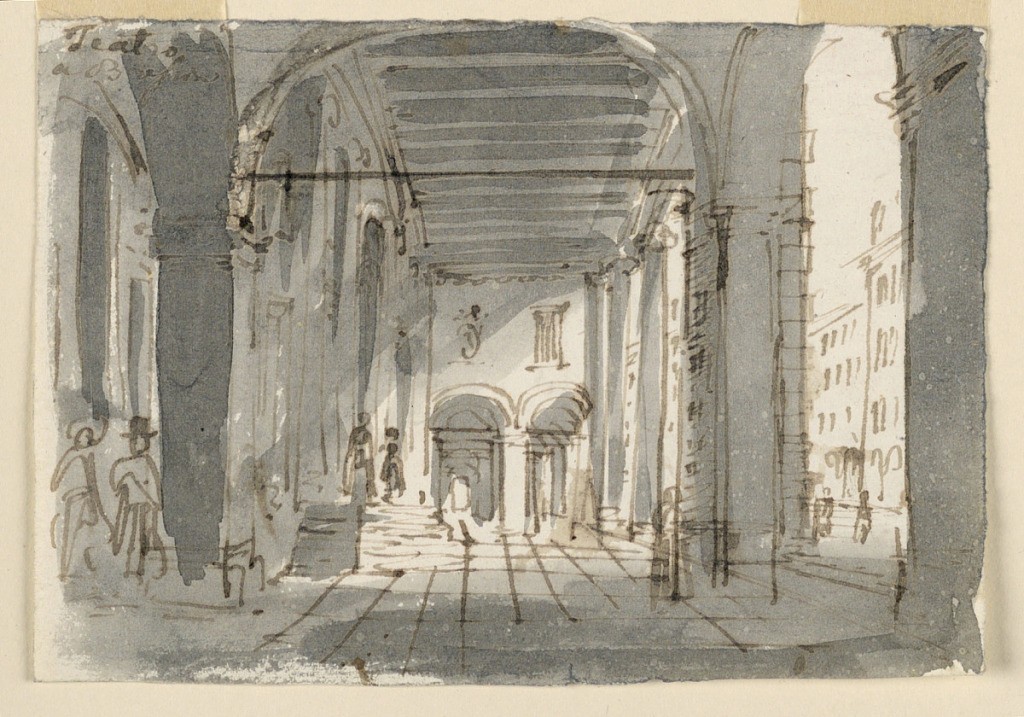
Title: Portico at Entrance of Theatre at Brescia
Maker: Antonio Giuseppe Basoli, Italian, 1774–1843
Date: early 19th century
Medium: Pen and bistre ink, brush and sepia wash on paper
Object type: Drawing
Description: Horizontal rectangle. Portico of theatre at Brescia from inside, figures standing in groups.